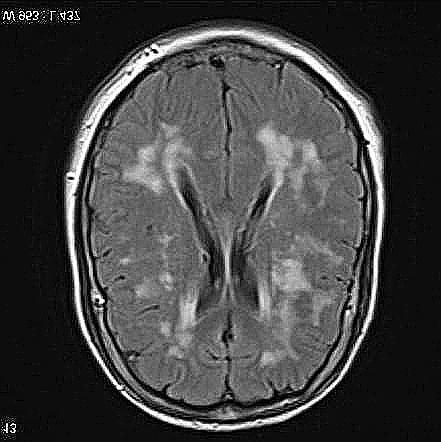
Label: notumor